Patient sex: F
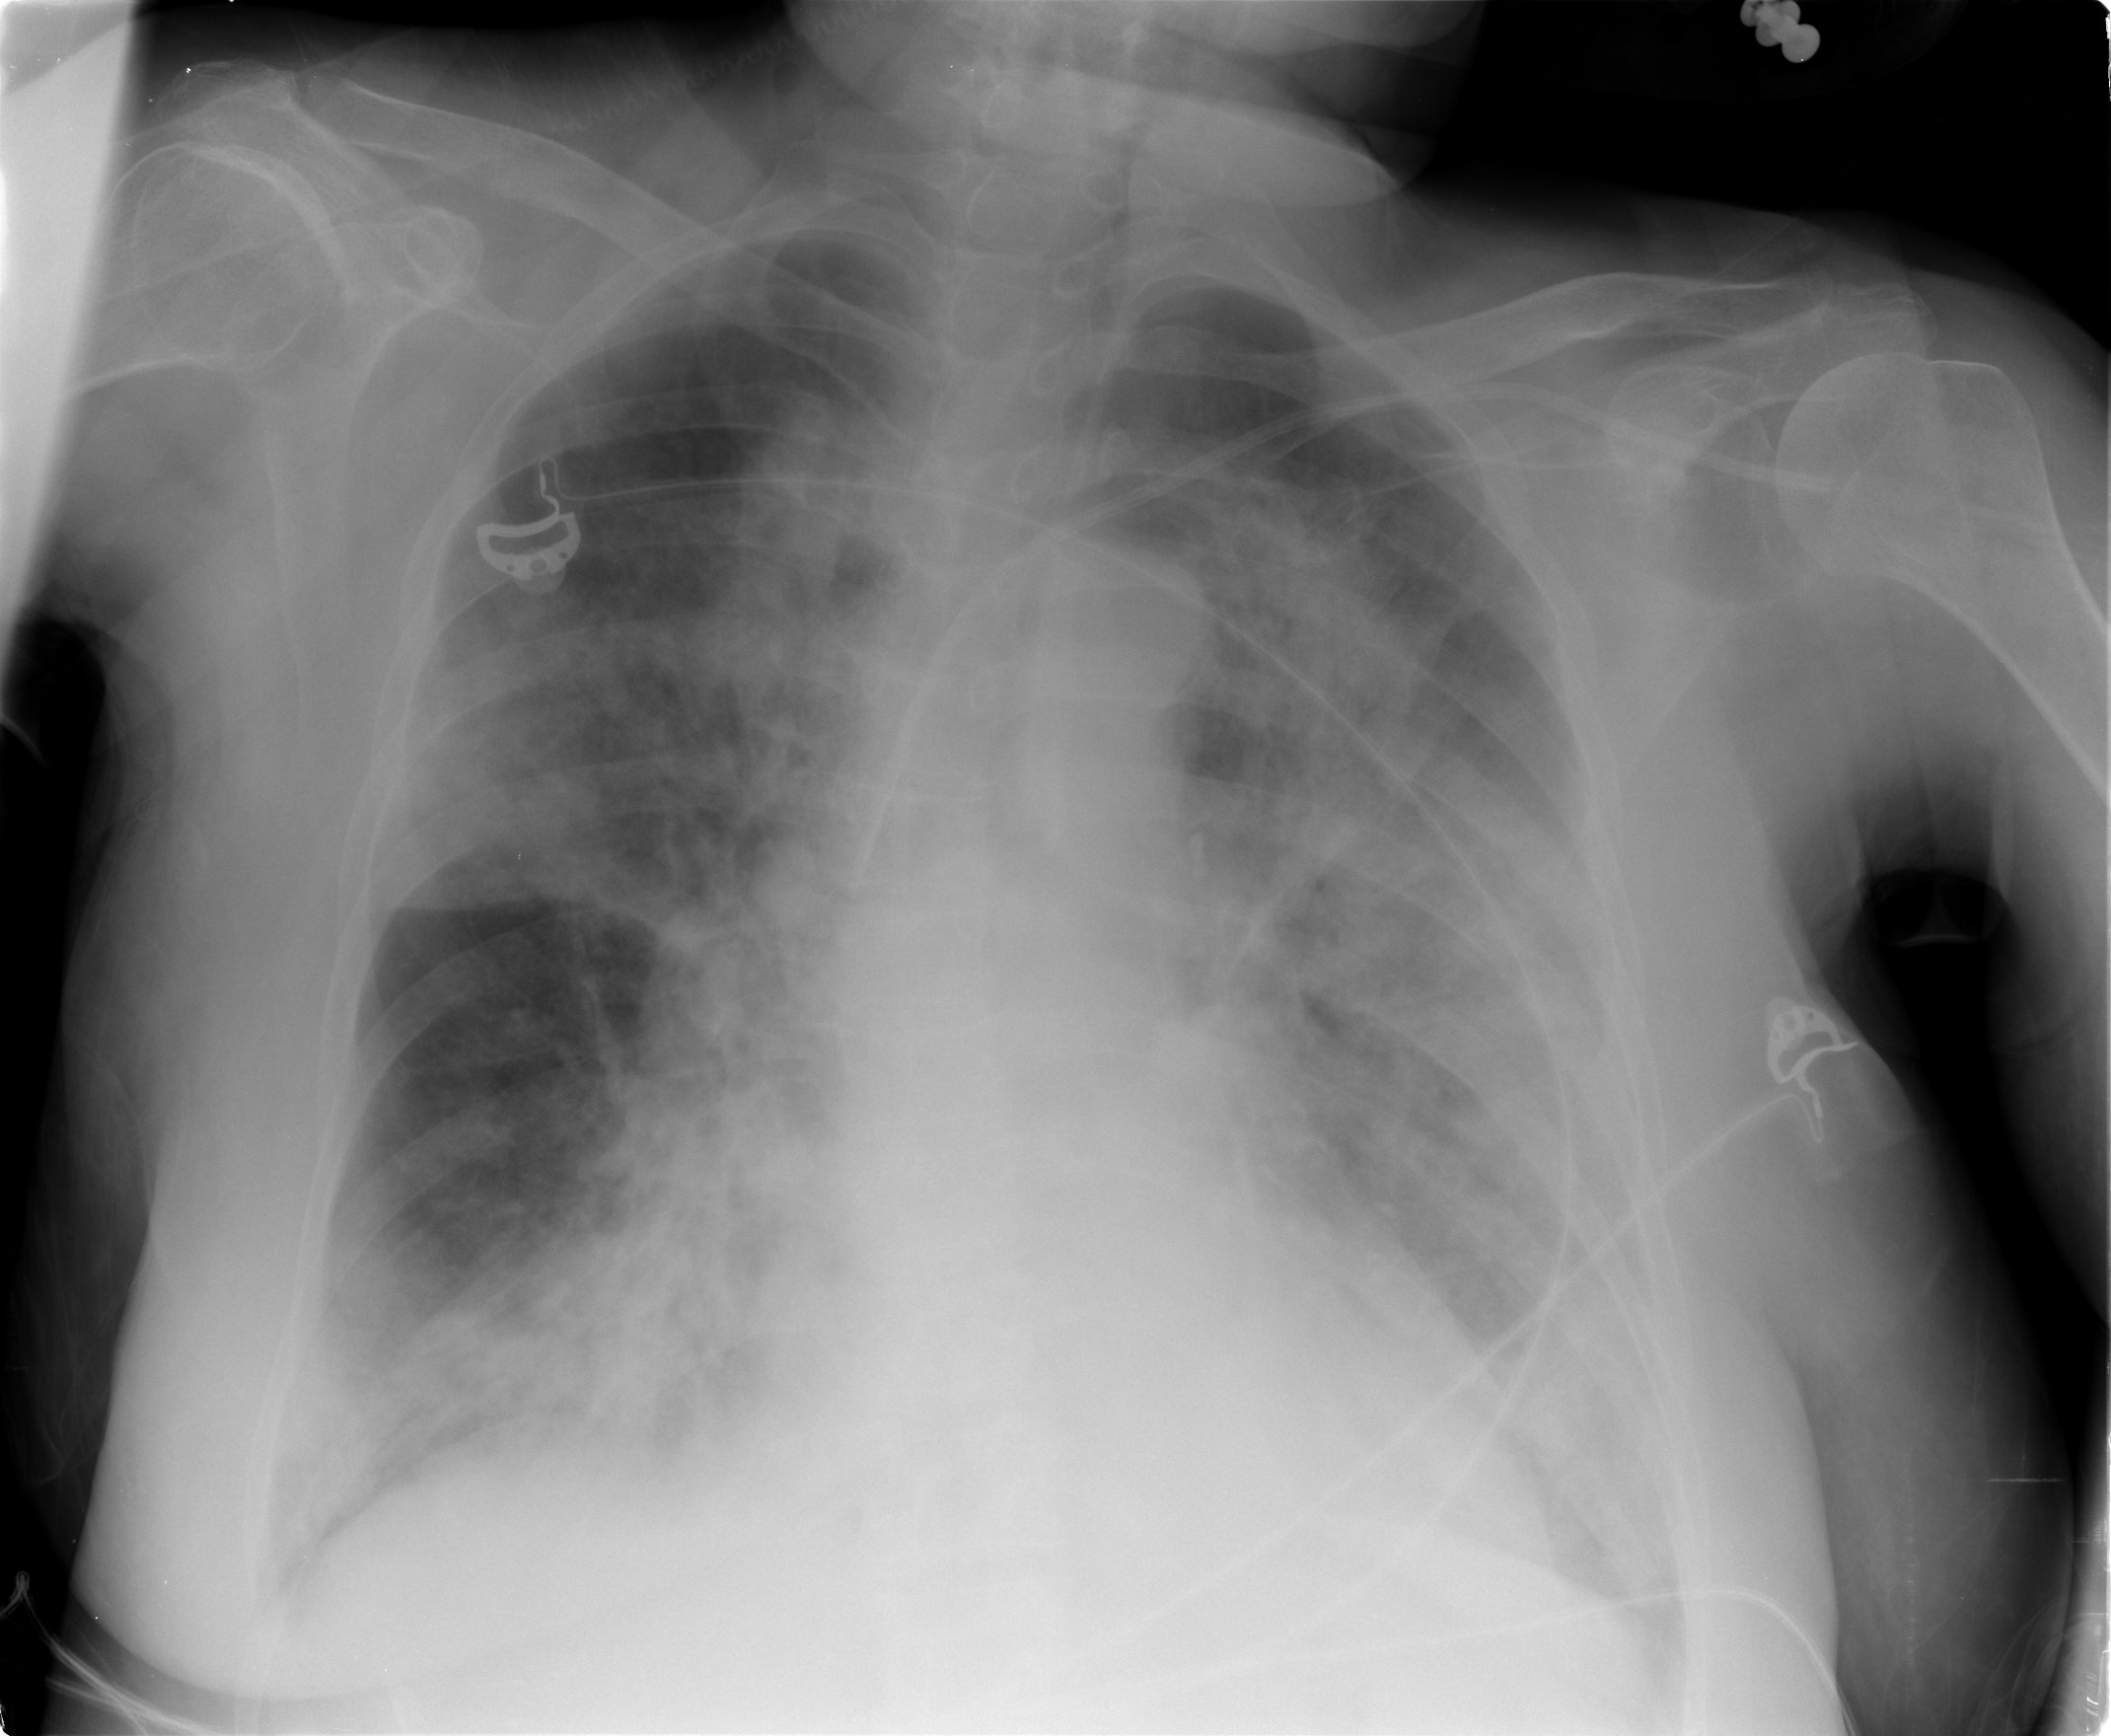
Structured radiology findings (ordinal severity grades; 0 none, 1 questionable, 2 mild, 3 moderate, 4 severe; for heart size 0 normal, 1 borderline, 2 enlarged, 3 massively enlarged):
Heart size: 0
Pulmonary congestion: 2
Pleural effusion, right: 1
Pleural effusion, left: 2
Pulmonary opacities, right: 4
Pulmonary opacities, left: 4
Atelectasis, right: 2
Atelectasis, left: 2